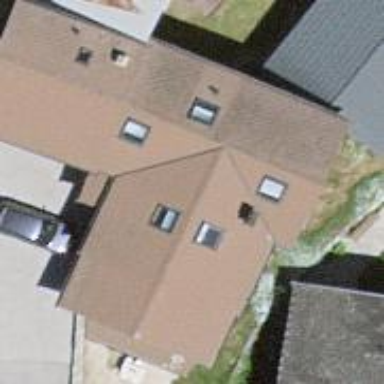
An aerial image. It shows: Simple and straightforward house.